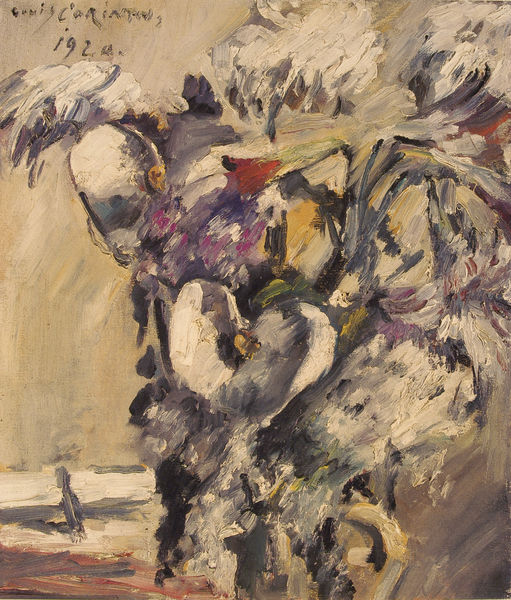
Titel: Crysanthemen und Kalla
Künstler: Lovis Corinth
Standort: Hannover
Institution: Niedersächsisches Landesmuseum Hannover
Schlagwörter: blau, blätter, gemälde, schatten, weiß, gelb, grün, impressionismus, blume, blumen, braun, bunt, grau, hell, hintergrund, licht, orange, pastell, schwarz, tisch, zimmer, blüte, blüten, rot, tuch, beige, expressionismus, hochformat, malerei, wand, federn, mensch, bild, signatur, öl, pastos, figur, decke, blatt, person, pflanze, pflanzen, rosa, pferd, engel, stilleben, stillleben, vase, farbig, schrift, blumenvase, datierung, abstrakt, modern, lila, nebel, violett, vegetation, duktus, datum, strauss, striche, blumenstrauss, bouquet, unscharf, punkte, blütenblätter, stile, corinth, lovis, lovis corinth, expressionistisch, strich, stempel, lilie, pinselstrich, verwischt, expressiv, blütenblatt, pinselstriche, veilchen, herz, dolde, kelche, blumenkelch, calla, bund, impressionist, kamel, orchidee, hinetrgrund, chrysanthemen, tich, corith, 1920, 1924, luis corinth, lola, 1929, 192, aronstab, ipflanze